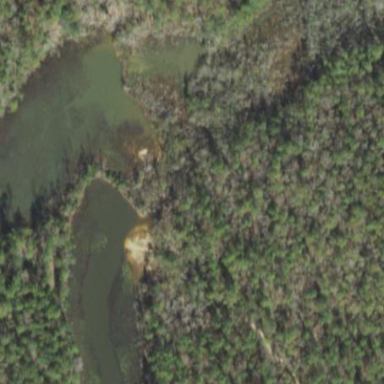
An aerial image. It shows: Swamp in wetland area.